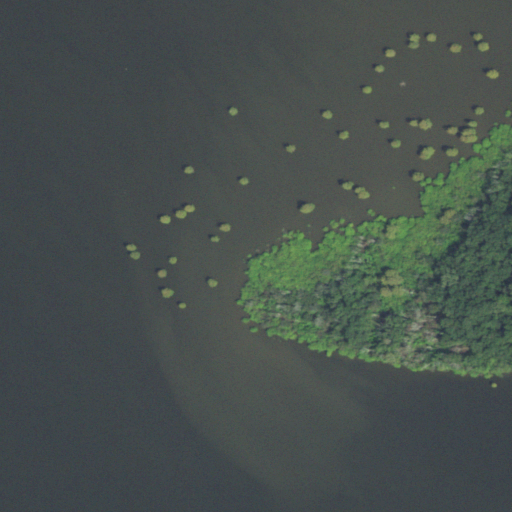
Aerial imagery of cape in Louisiana named Powell Point containing open water, woody wetlands, and herbaceous wetlands